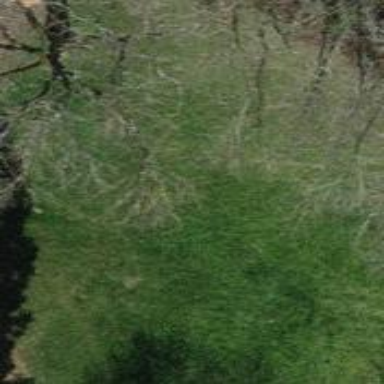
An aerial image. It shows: Single tag "natural: tree."